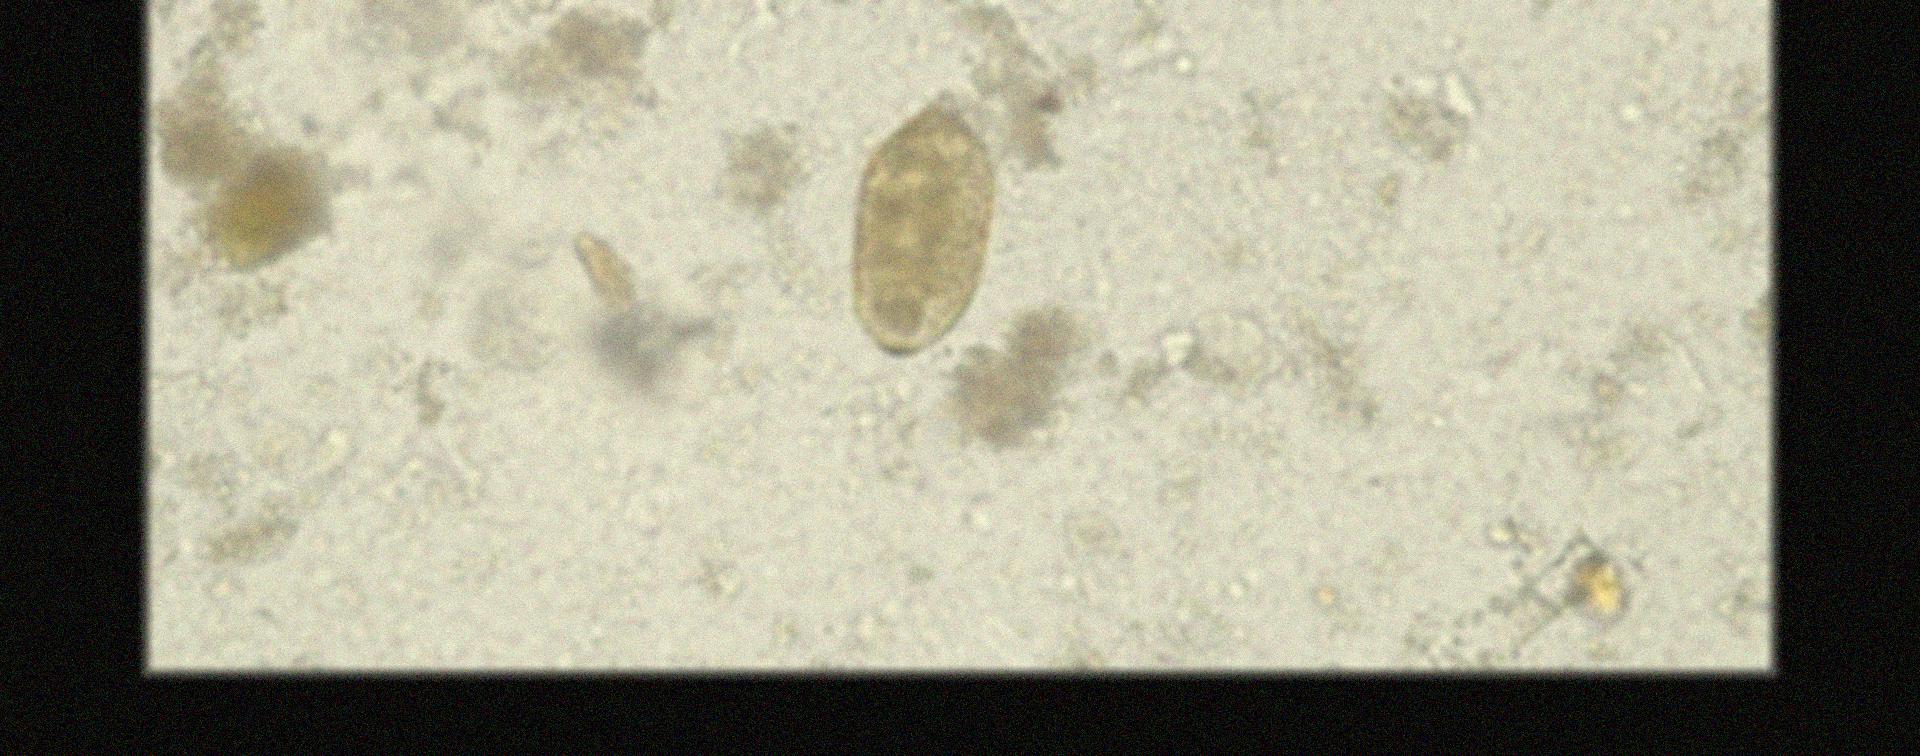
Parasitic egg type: Paragonimus spp